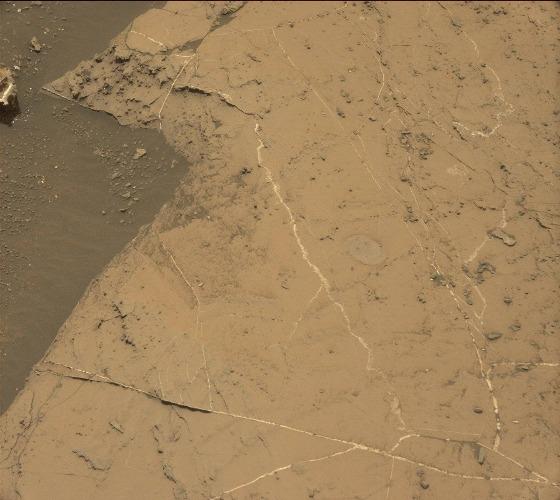
Terrain classes present: Bedrock, Gravel / Sand / Soil, Rock, Shadow